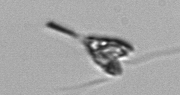
Label: Pyramimonas_longicauda